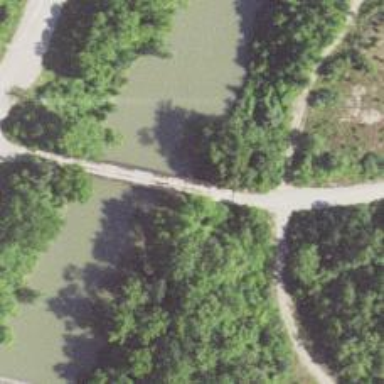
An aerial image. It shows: Unclassified road with bridge.